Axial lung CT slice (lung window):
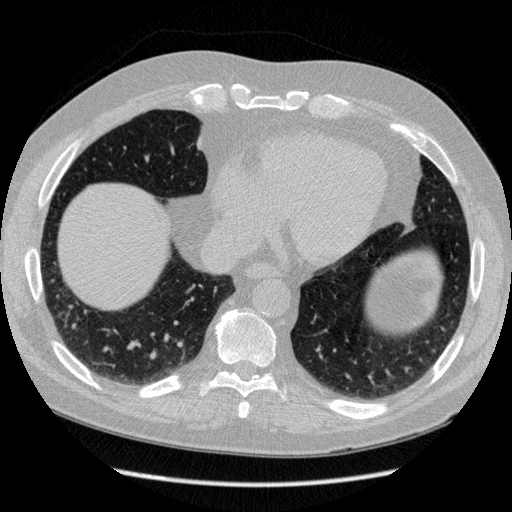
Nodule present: no